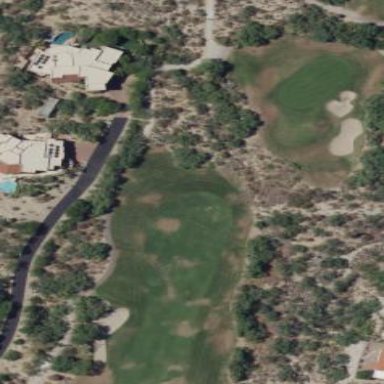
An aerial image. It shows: Rough area on grassy golf course.